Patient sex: F
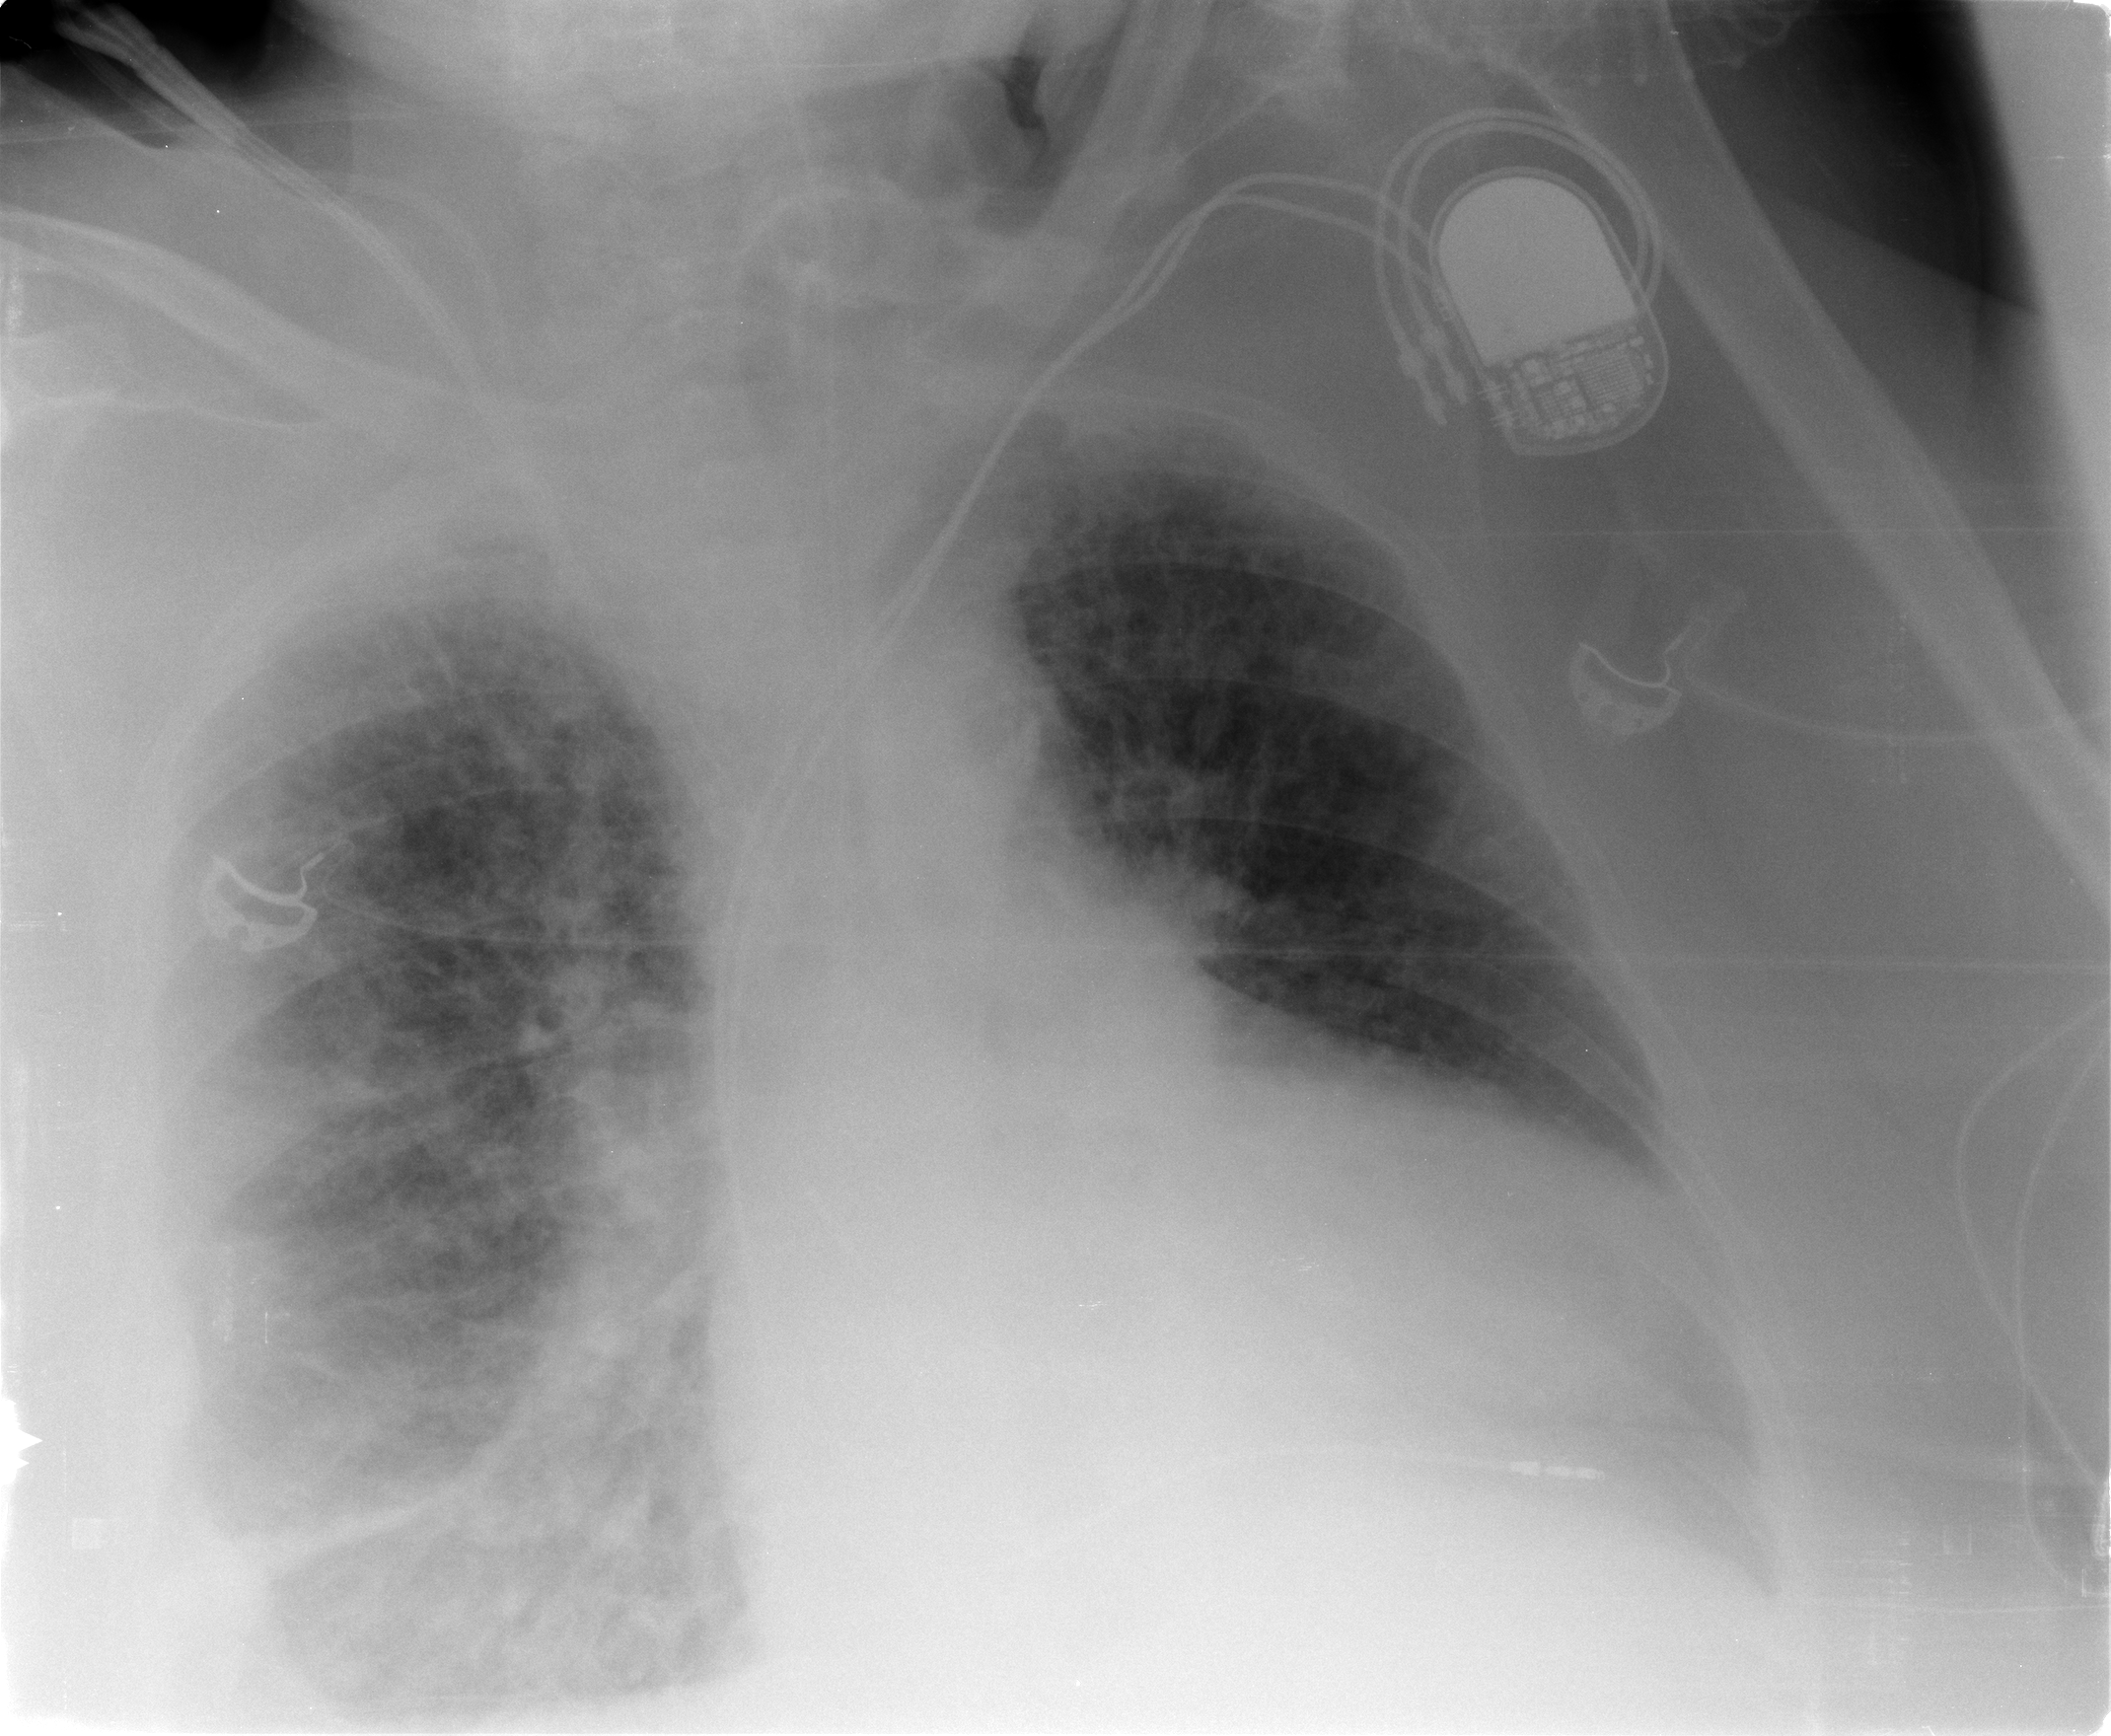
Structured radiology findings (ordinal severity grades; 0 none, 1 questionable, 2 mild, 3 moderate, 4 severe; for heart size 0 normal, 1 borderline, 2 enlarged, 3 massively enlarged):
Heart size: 2
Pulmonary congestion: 2
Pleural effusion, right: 2
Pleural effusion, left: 2
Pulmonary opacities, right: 3
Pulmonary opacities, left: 2
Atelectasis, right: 2
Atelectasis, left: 2